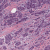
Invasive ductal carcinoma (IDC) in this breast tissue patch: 1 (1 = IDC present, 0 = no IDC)